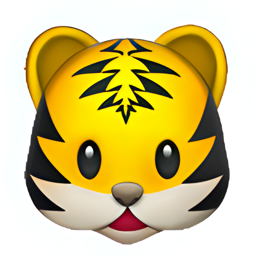
Name: tiger face
Emoji: 🐯
Group: Animals & Nature
Sub-group: animal-mammal